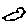
Label: bird